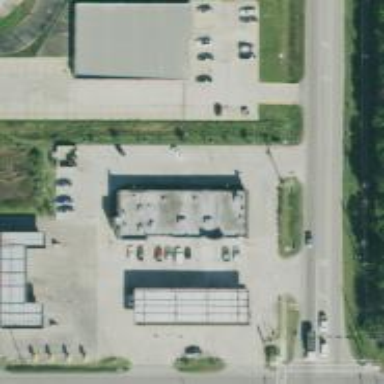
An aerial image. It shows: Convenience shop.